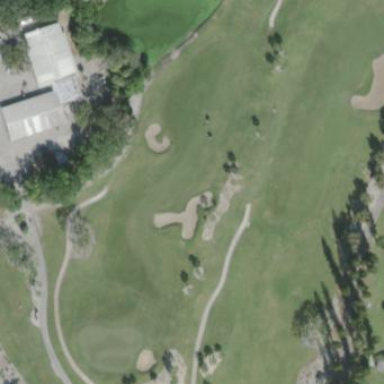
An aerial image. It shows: Grassy area designated as golf fairway.